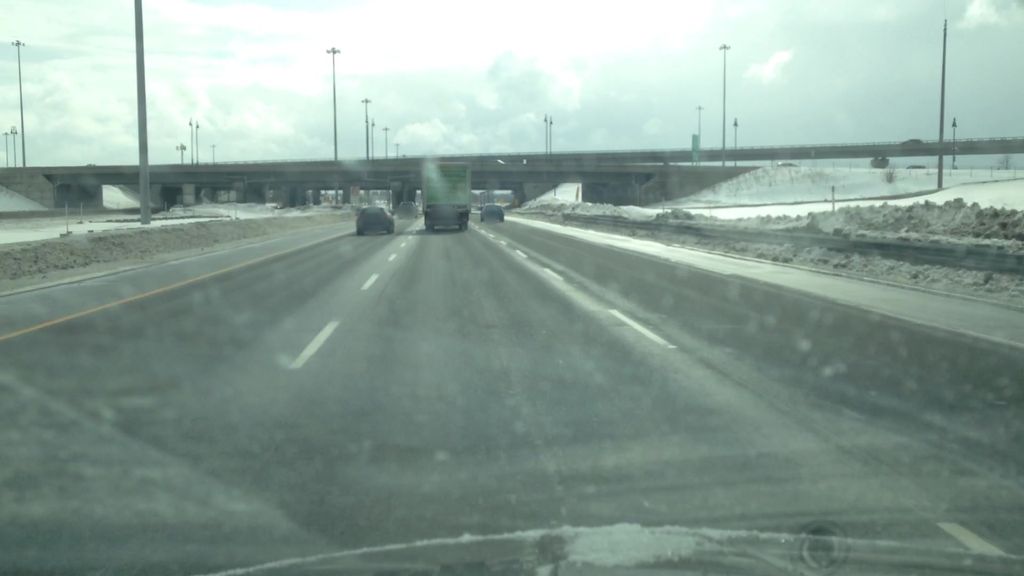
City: montreal